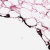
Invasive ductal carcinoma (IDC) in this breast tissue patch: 0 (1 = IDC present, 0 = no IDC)